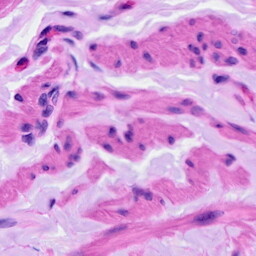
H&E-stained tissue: Ovarian